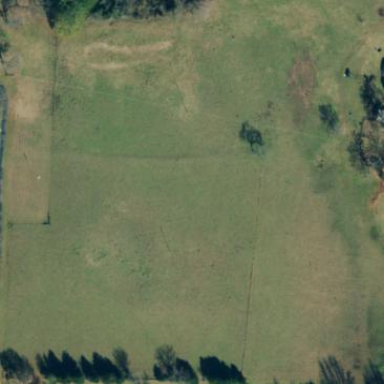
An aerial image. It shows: Pasture covered in meadow.